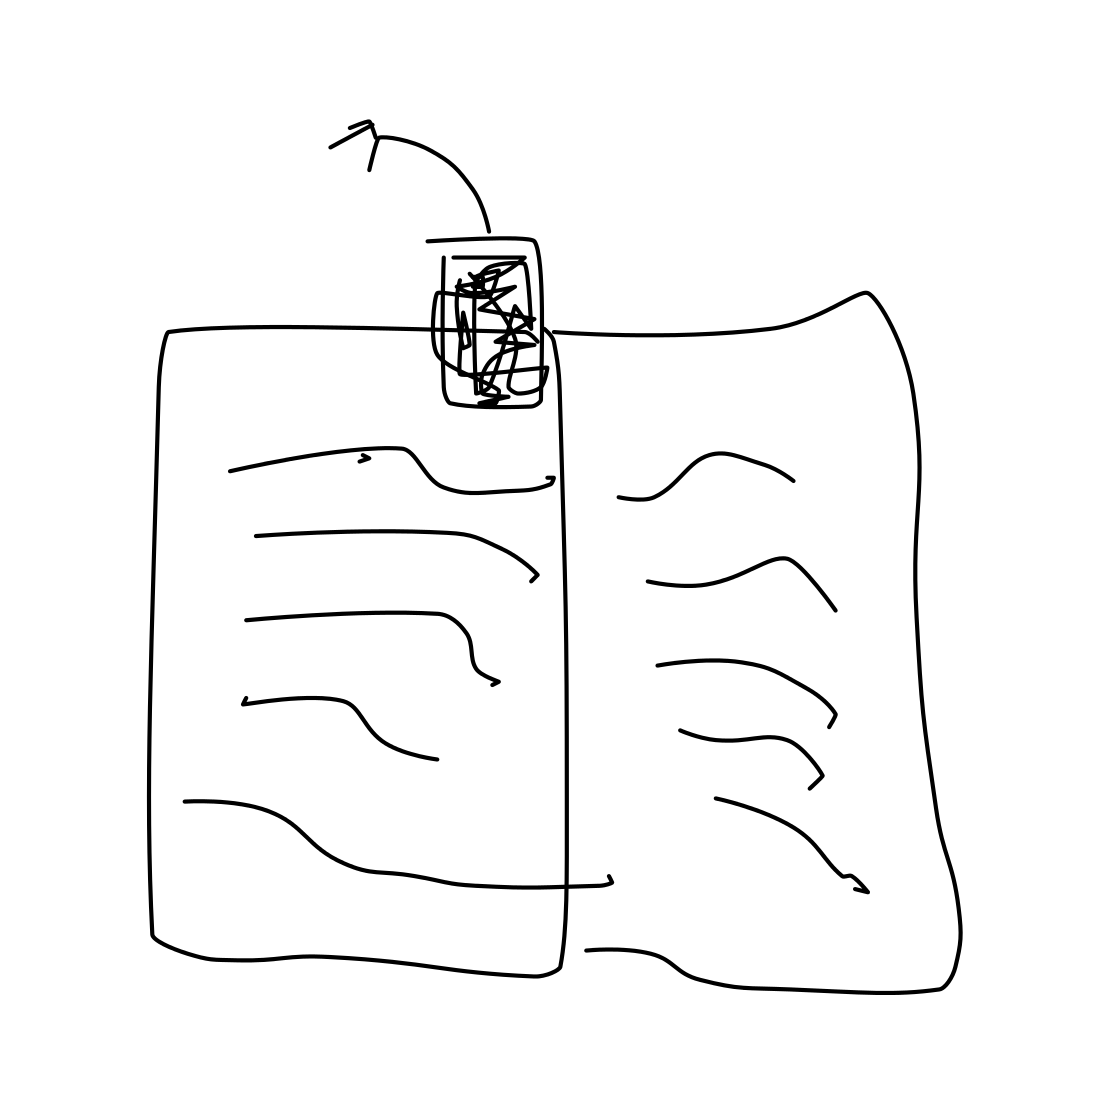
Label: book